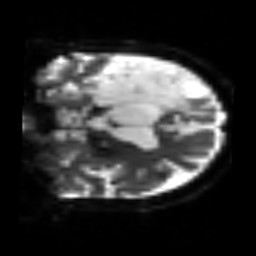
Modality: sbref
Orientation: coronal
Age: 64
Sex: male
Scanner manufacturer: siemens
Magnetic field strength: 3 T
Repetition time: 3.2 s
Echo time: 0.081 s